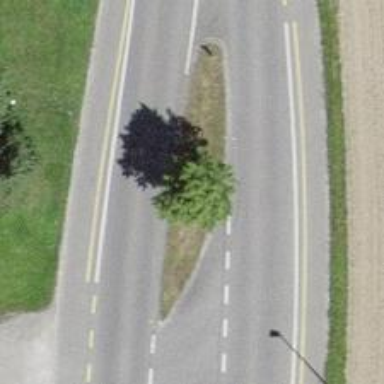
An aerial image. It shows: Traffic calming island.